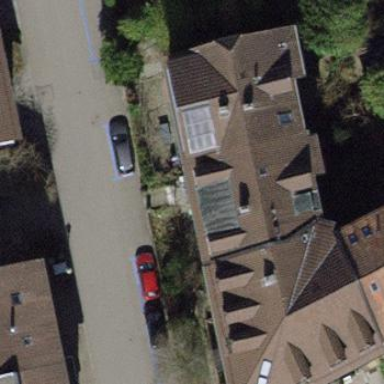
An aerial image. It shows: Apartment building with tile roof.